Interaction volume radius: 5 \u00c5
Interaction volume height: 25 \u00c5
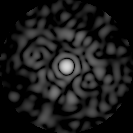
Disorder parameter: 0.7893